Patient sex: M
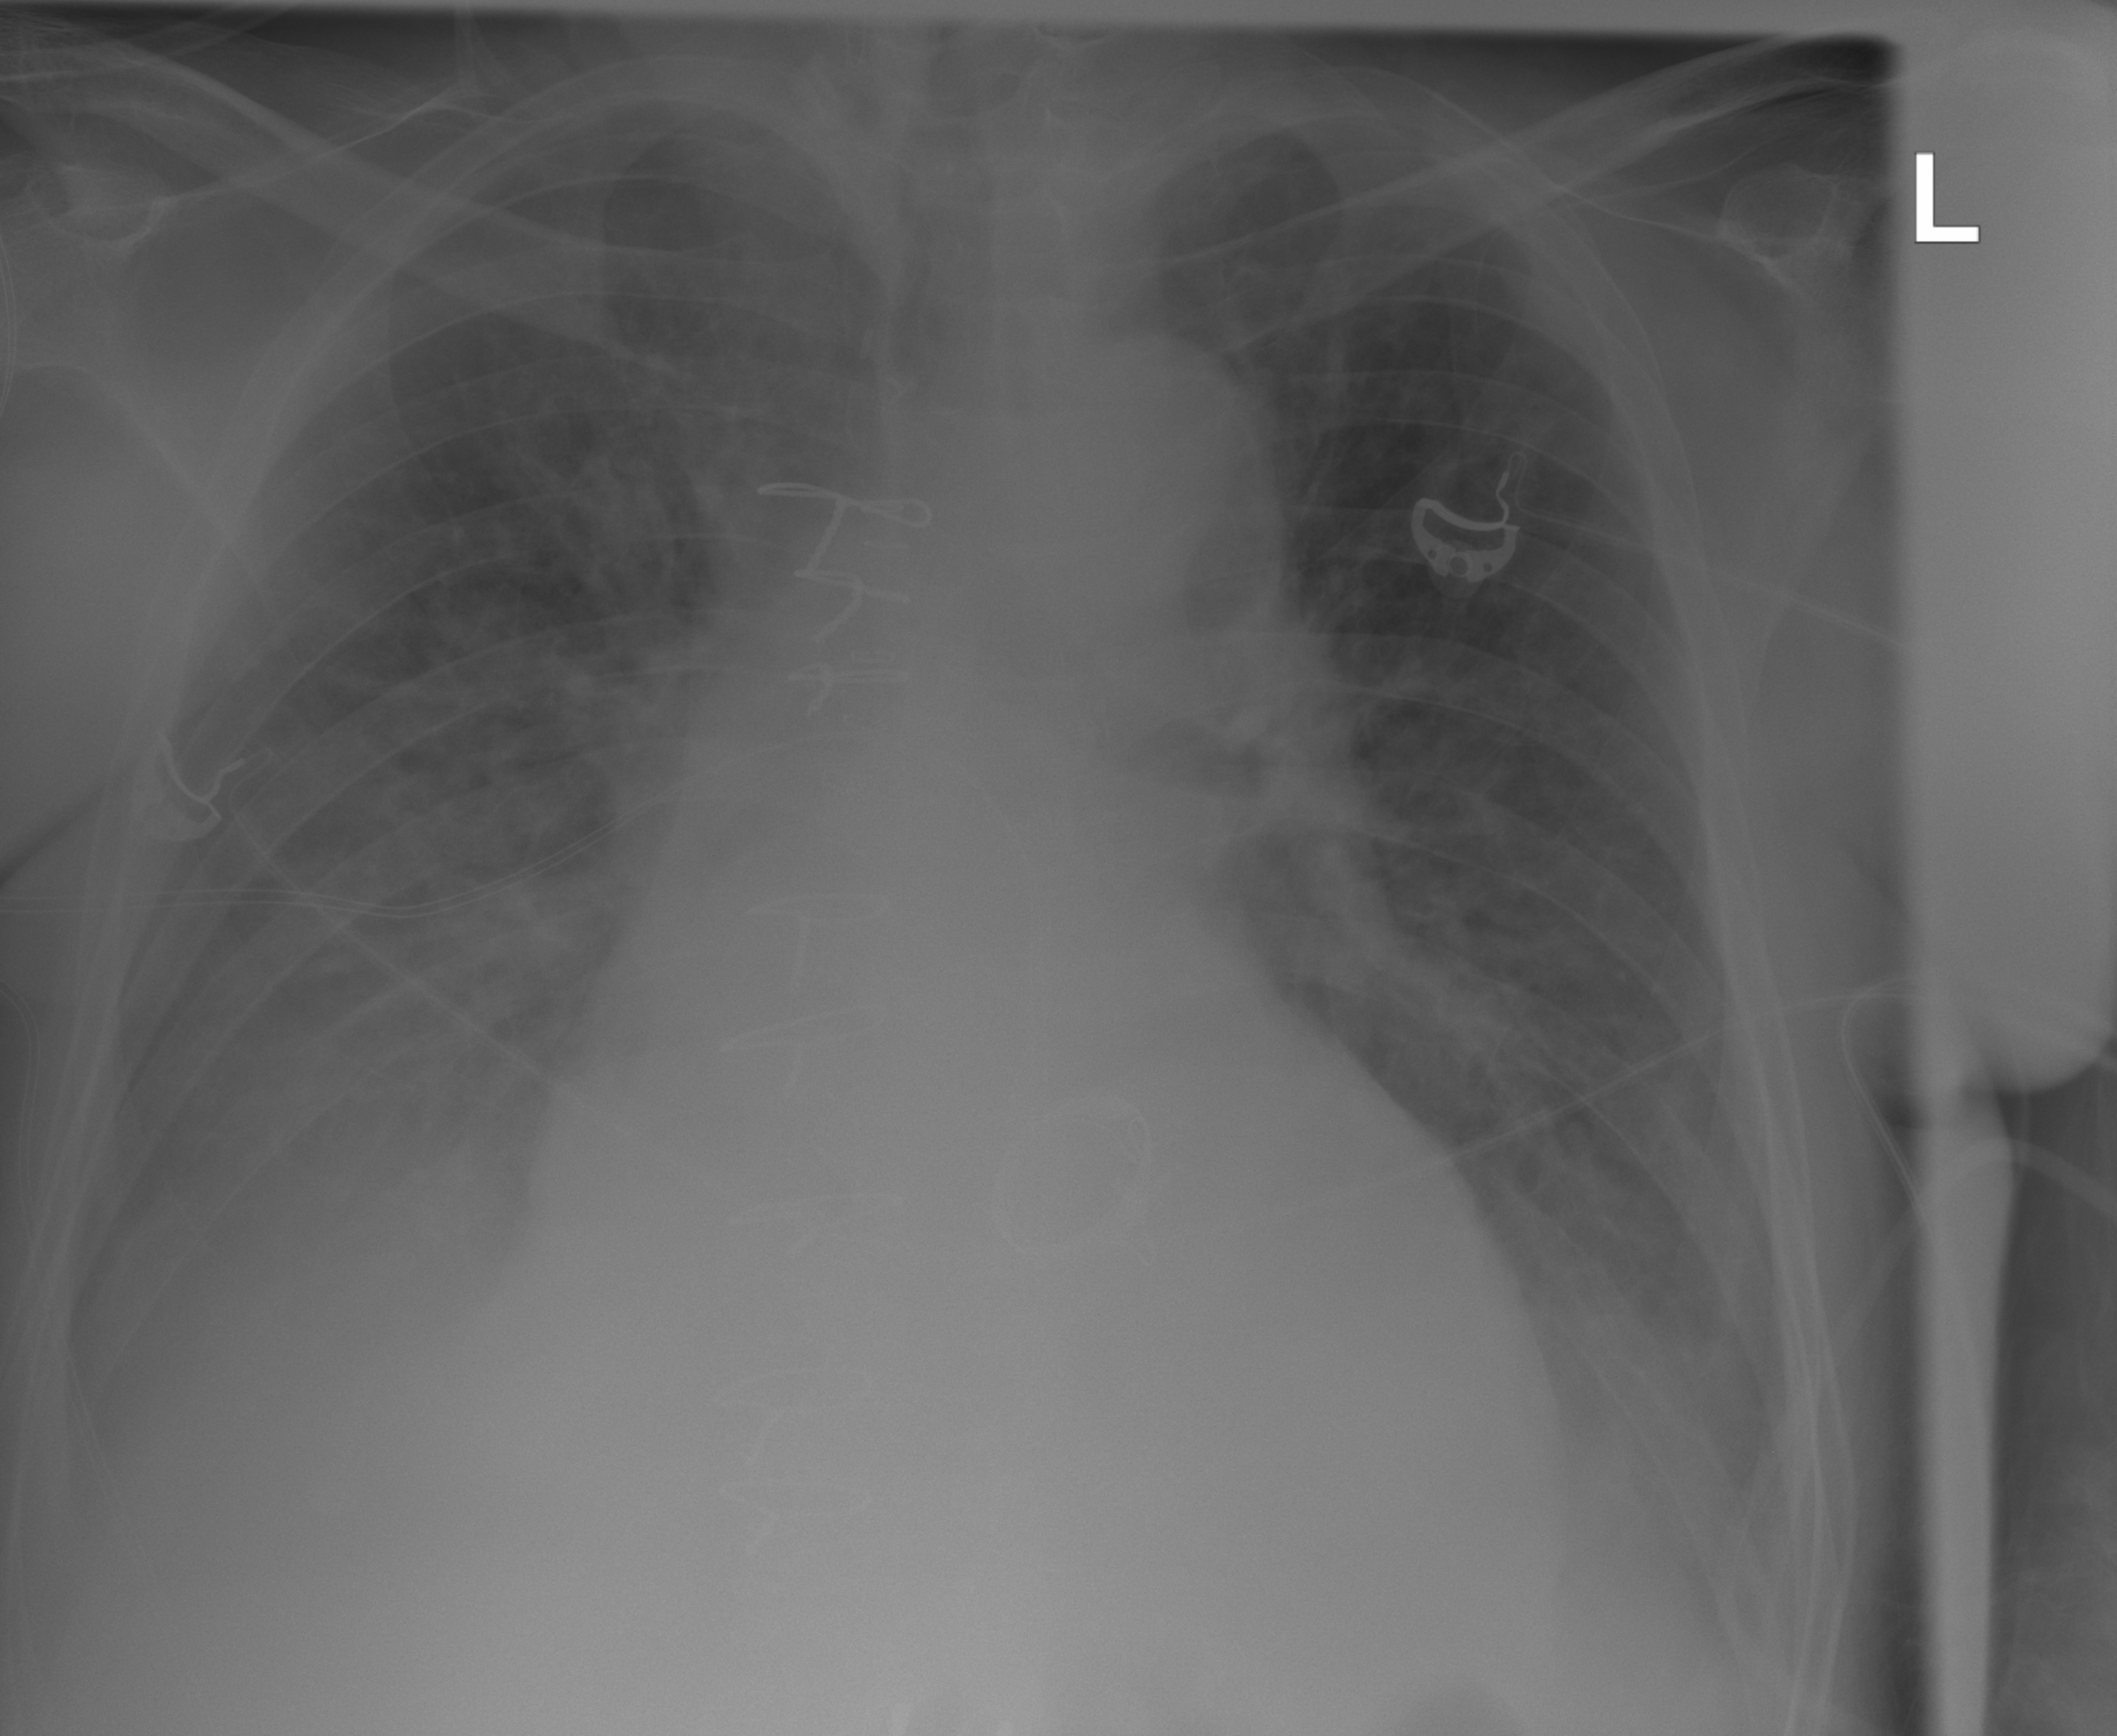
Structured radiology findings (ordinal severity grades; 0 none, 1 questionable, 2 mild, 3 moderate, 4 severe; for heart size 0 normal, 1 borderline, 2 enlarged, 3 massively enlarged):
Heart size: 2
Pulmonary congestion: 2
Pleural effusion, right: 2
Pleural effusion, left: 1
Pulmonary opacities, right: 2
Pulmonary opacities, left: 2
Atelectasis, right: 2
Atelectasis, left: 1